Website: apple-inc
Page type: receipt
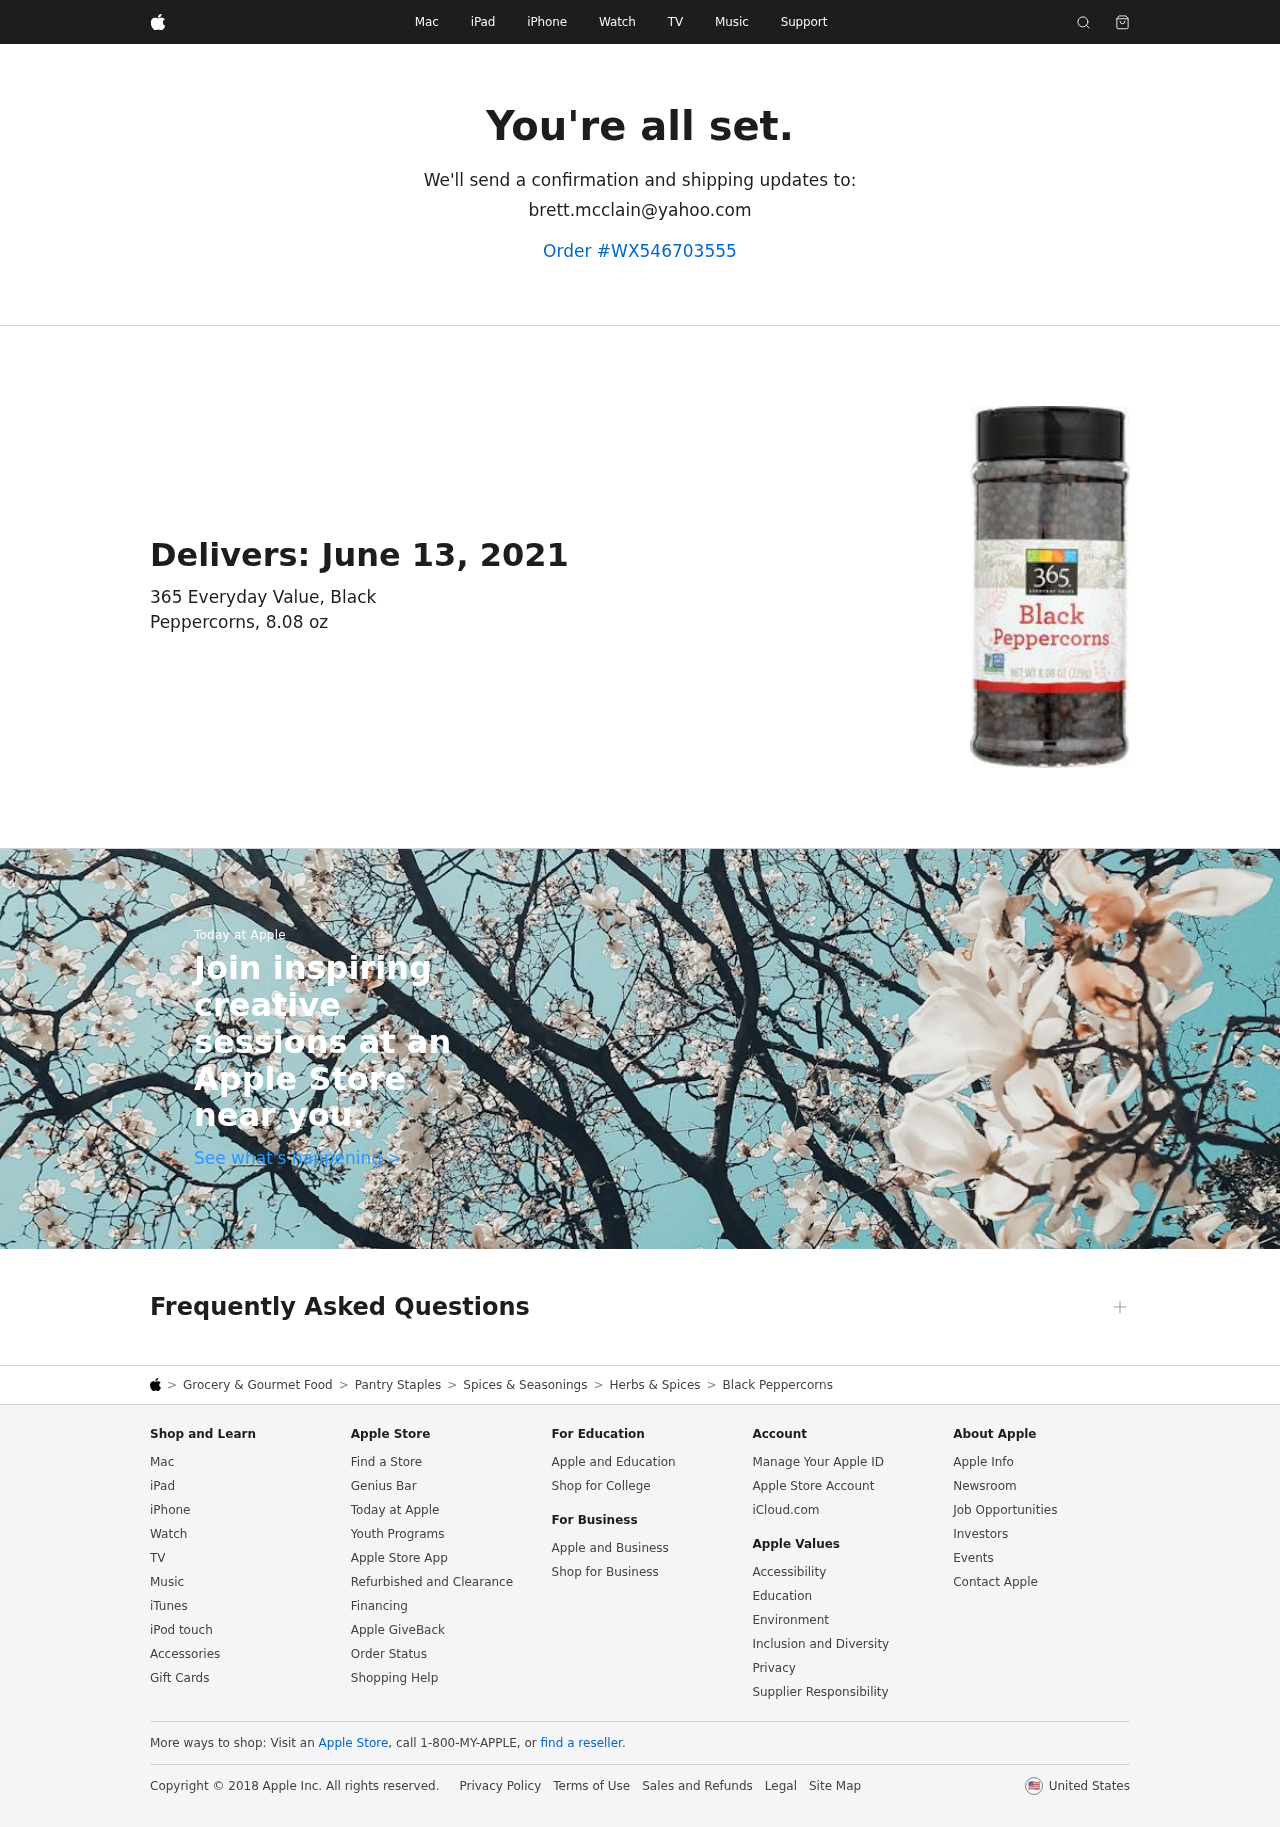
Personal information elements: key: PII_EMAIL
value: brett.mcclain@yahoo.com
Product elements: key: PRODUCT1_BREADCRUMB
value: Grocery & Gourmet Food
Pantry Staples
Spices & Seasonings
Herbs & Spices
Black Peppercorns
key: PRODUCT1_NAME
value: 365 Everyday Value, Black Peppercorns, 8.08 oz
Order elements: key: ORDER_ID
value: Order #WX546703555
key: ORDER_DELIVERY_DATE
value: June 13, 2021